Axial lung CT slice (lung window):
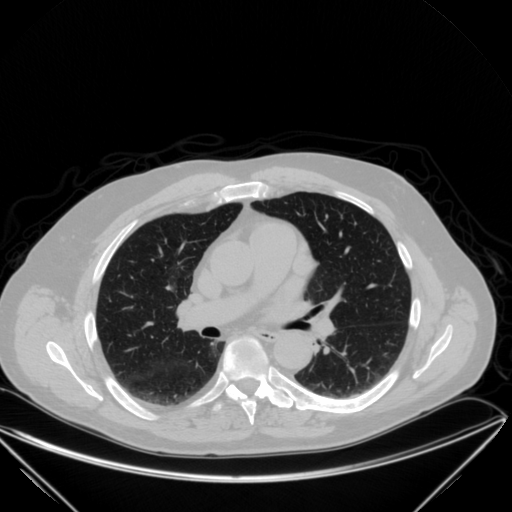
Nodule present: no